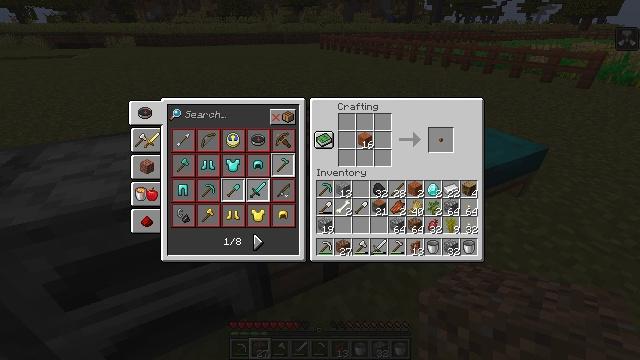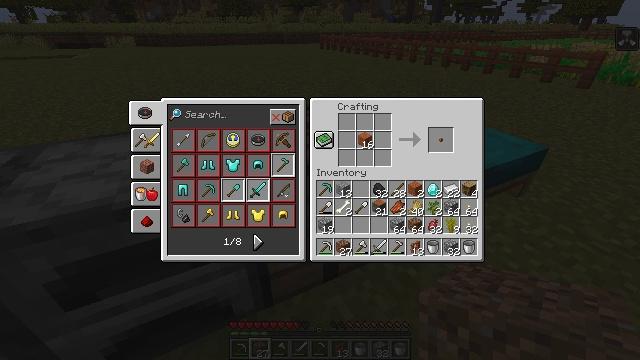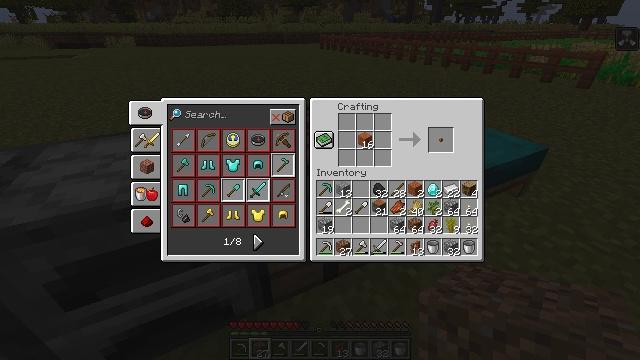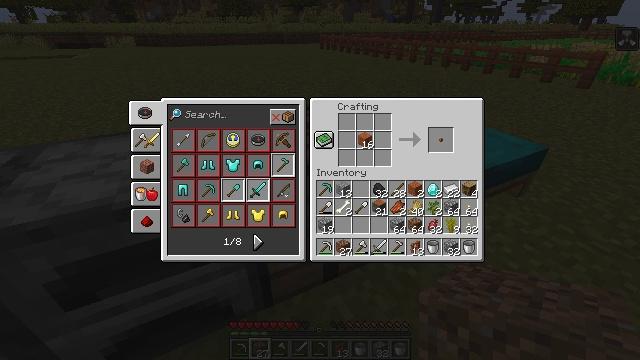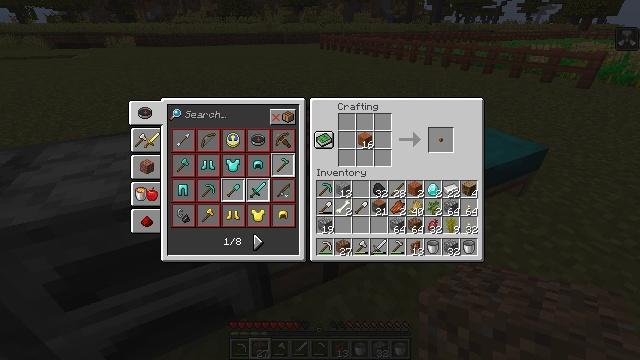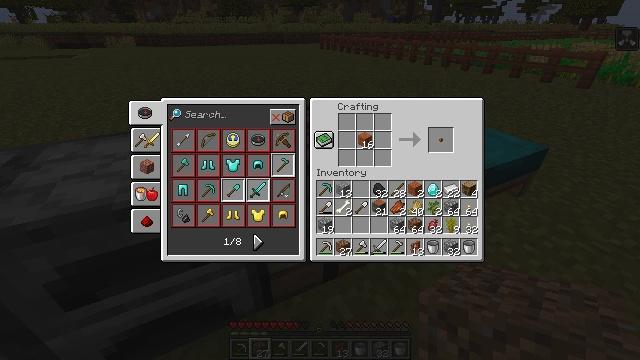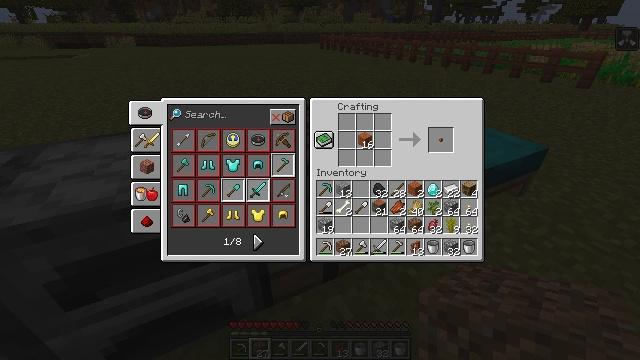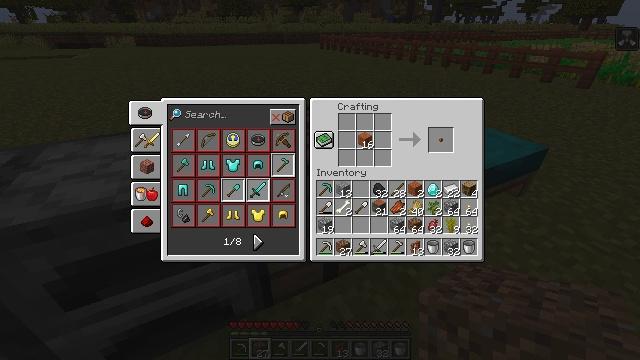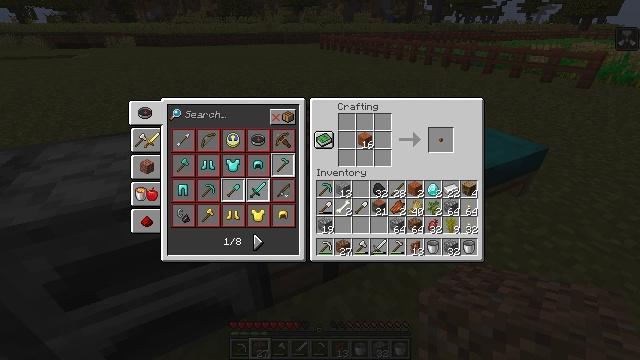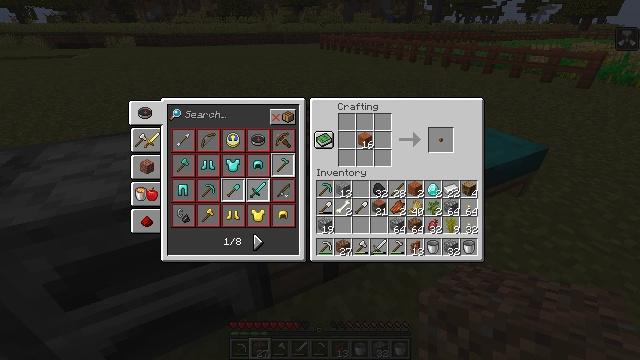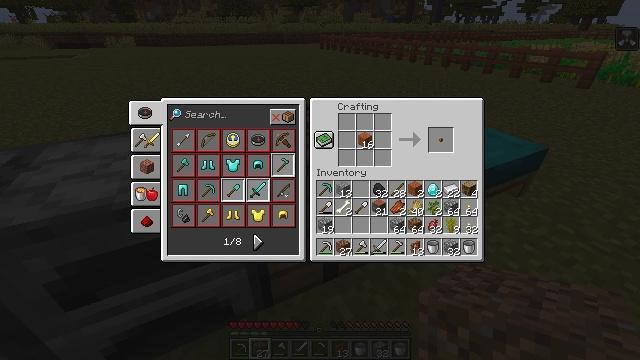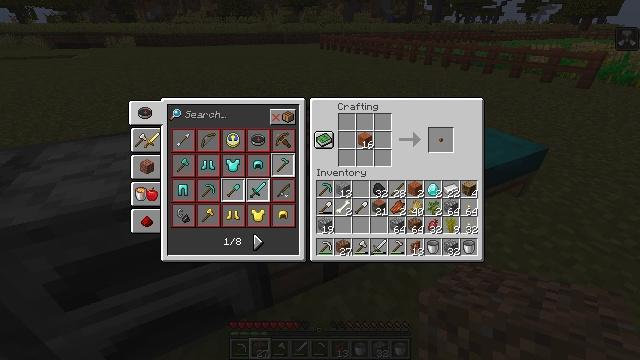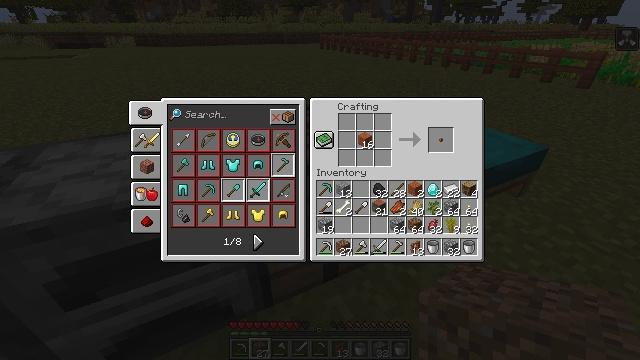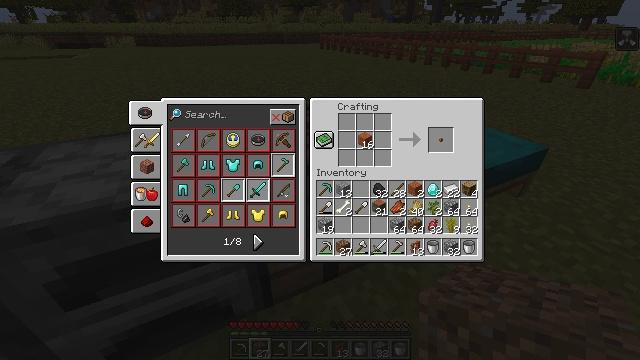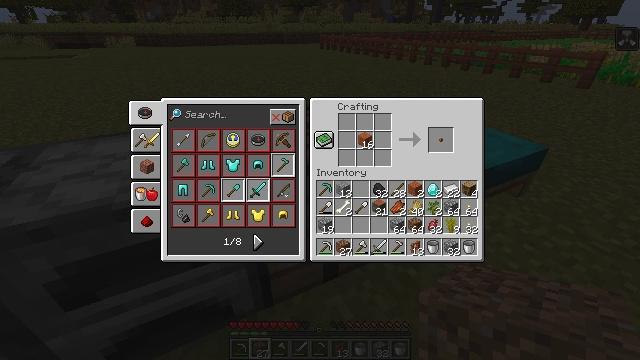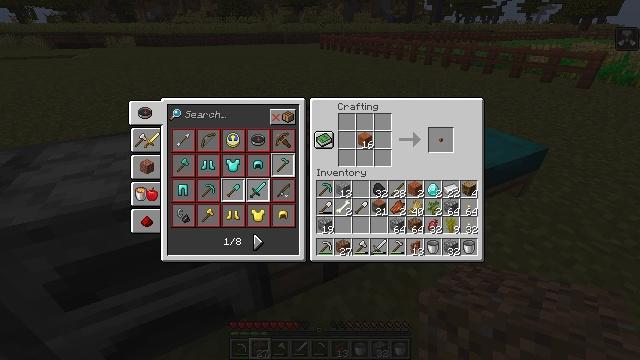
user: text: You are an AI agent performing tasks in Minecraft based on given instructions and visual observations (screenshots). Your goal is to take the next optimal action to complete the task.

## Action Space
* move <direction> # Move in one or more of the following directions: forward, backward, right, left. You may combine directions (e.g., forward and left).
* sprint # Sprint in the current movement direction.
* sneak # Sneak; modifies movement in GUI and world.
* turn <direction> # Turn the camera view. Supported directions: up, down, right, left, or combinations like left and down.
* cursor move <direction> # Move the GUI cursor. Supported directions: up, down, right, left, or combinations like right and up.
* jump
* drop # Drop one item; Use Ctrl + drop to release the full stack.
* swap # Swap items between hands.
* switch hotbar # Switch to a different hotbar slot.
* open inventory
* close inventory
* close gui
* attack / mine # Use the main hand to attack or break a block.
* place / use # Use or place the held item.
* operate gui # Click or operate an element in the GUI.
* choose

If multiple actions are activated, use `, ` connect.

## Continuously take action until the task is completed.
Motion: motion action
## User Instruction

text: Create an acacia sign on the crafting table.
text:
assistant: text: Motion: no_op
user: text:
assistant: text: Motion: no_op
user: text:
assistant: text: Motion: no_op
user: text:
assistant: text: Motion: no_op
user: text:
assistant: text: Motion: no_op
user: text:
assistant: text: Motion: no_op
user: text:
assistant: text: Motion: no_op
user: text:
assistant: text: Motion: no_op
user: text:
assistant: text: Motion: no_op
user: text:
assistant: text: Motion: no_op
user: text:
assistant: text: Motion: no_op
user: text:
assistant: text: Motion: no_op
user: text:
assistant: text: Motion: no_op
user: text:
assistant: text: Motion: no_op
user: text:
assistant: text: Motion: no_op
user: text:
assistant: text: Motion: no_op
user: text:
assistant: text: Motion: no_op
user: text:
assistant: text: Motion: no_op
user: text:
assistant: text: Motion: no_op
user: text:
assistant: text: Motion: no_op
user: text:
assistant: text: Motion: no_op
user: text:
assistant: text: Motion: no_op
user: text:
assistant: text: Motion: no_op
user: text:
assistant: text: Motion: no_op
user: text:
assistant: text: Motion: no_op
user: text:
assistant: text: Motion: no_op
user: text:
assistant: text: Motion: cursor move right
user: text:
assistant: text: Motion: cursor move right
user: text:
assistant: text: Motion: cursor move right
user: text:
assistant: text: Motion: no_op